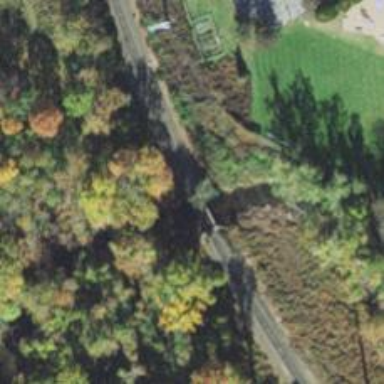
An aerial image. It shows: Railway bridge.